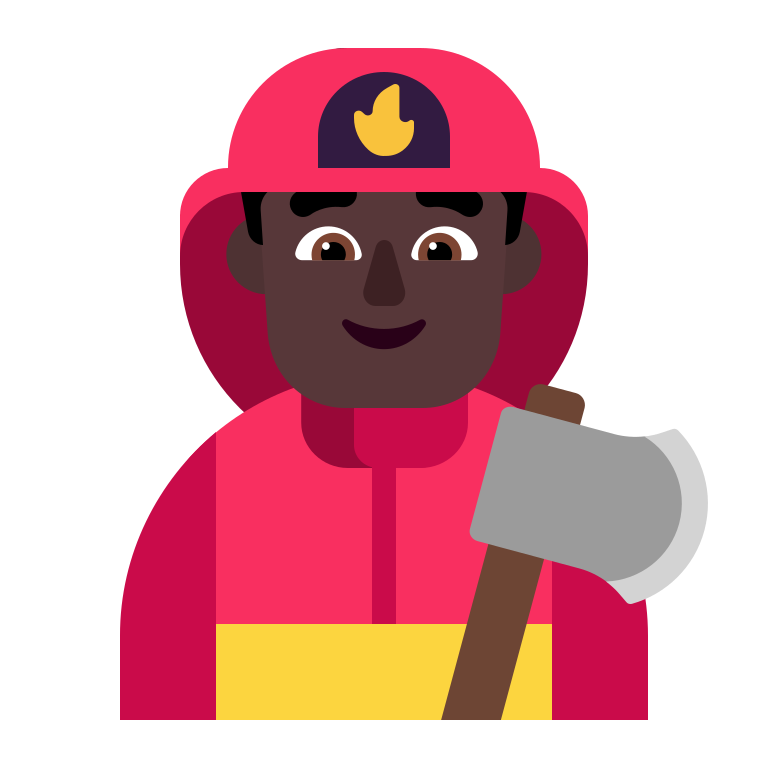
man firefighter flat dark